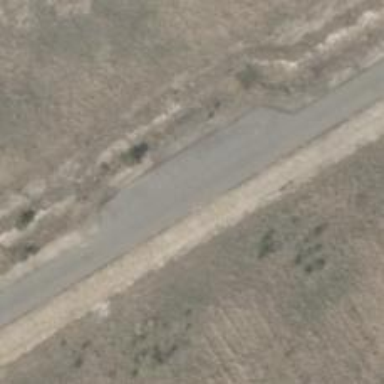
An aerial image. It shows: Passing place on the road.